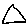
Label: triangle